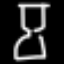
Label: hourglass